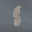
Label: 8